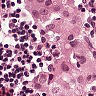
Metastatic tissue present: yes